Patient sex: M
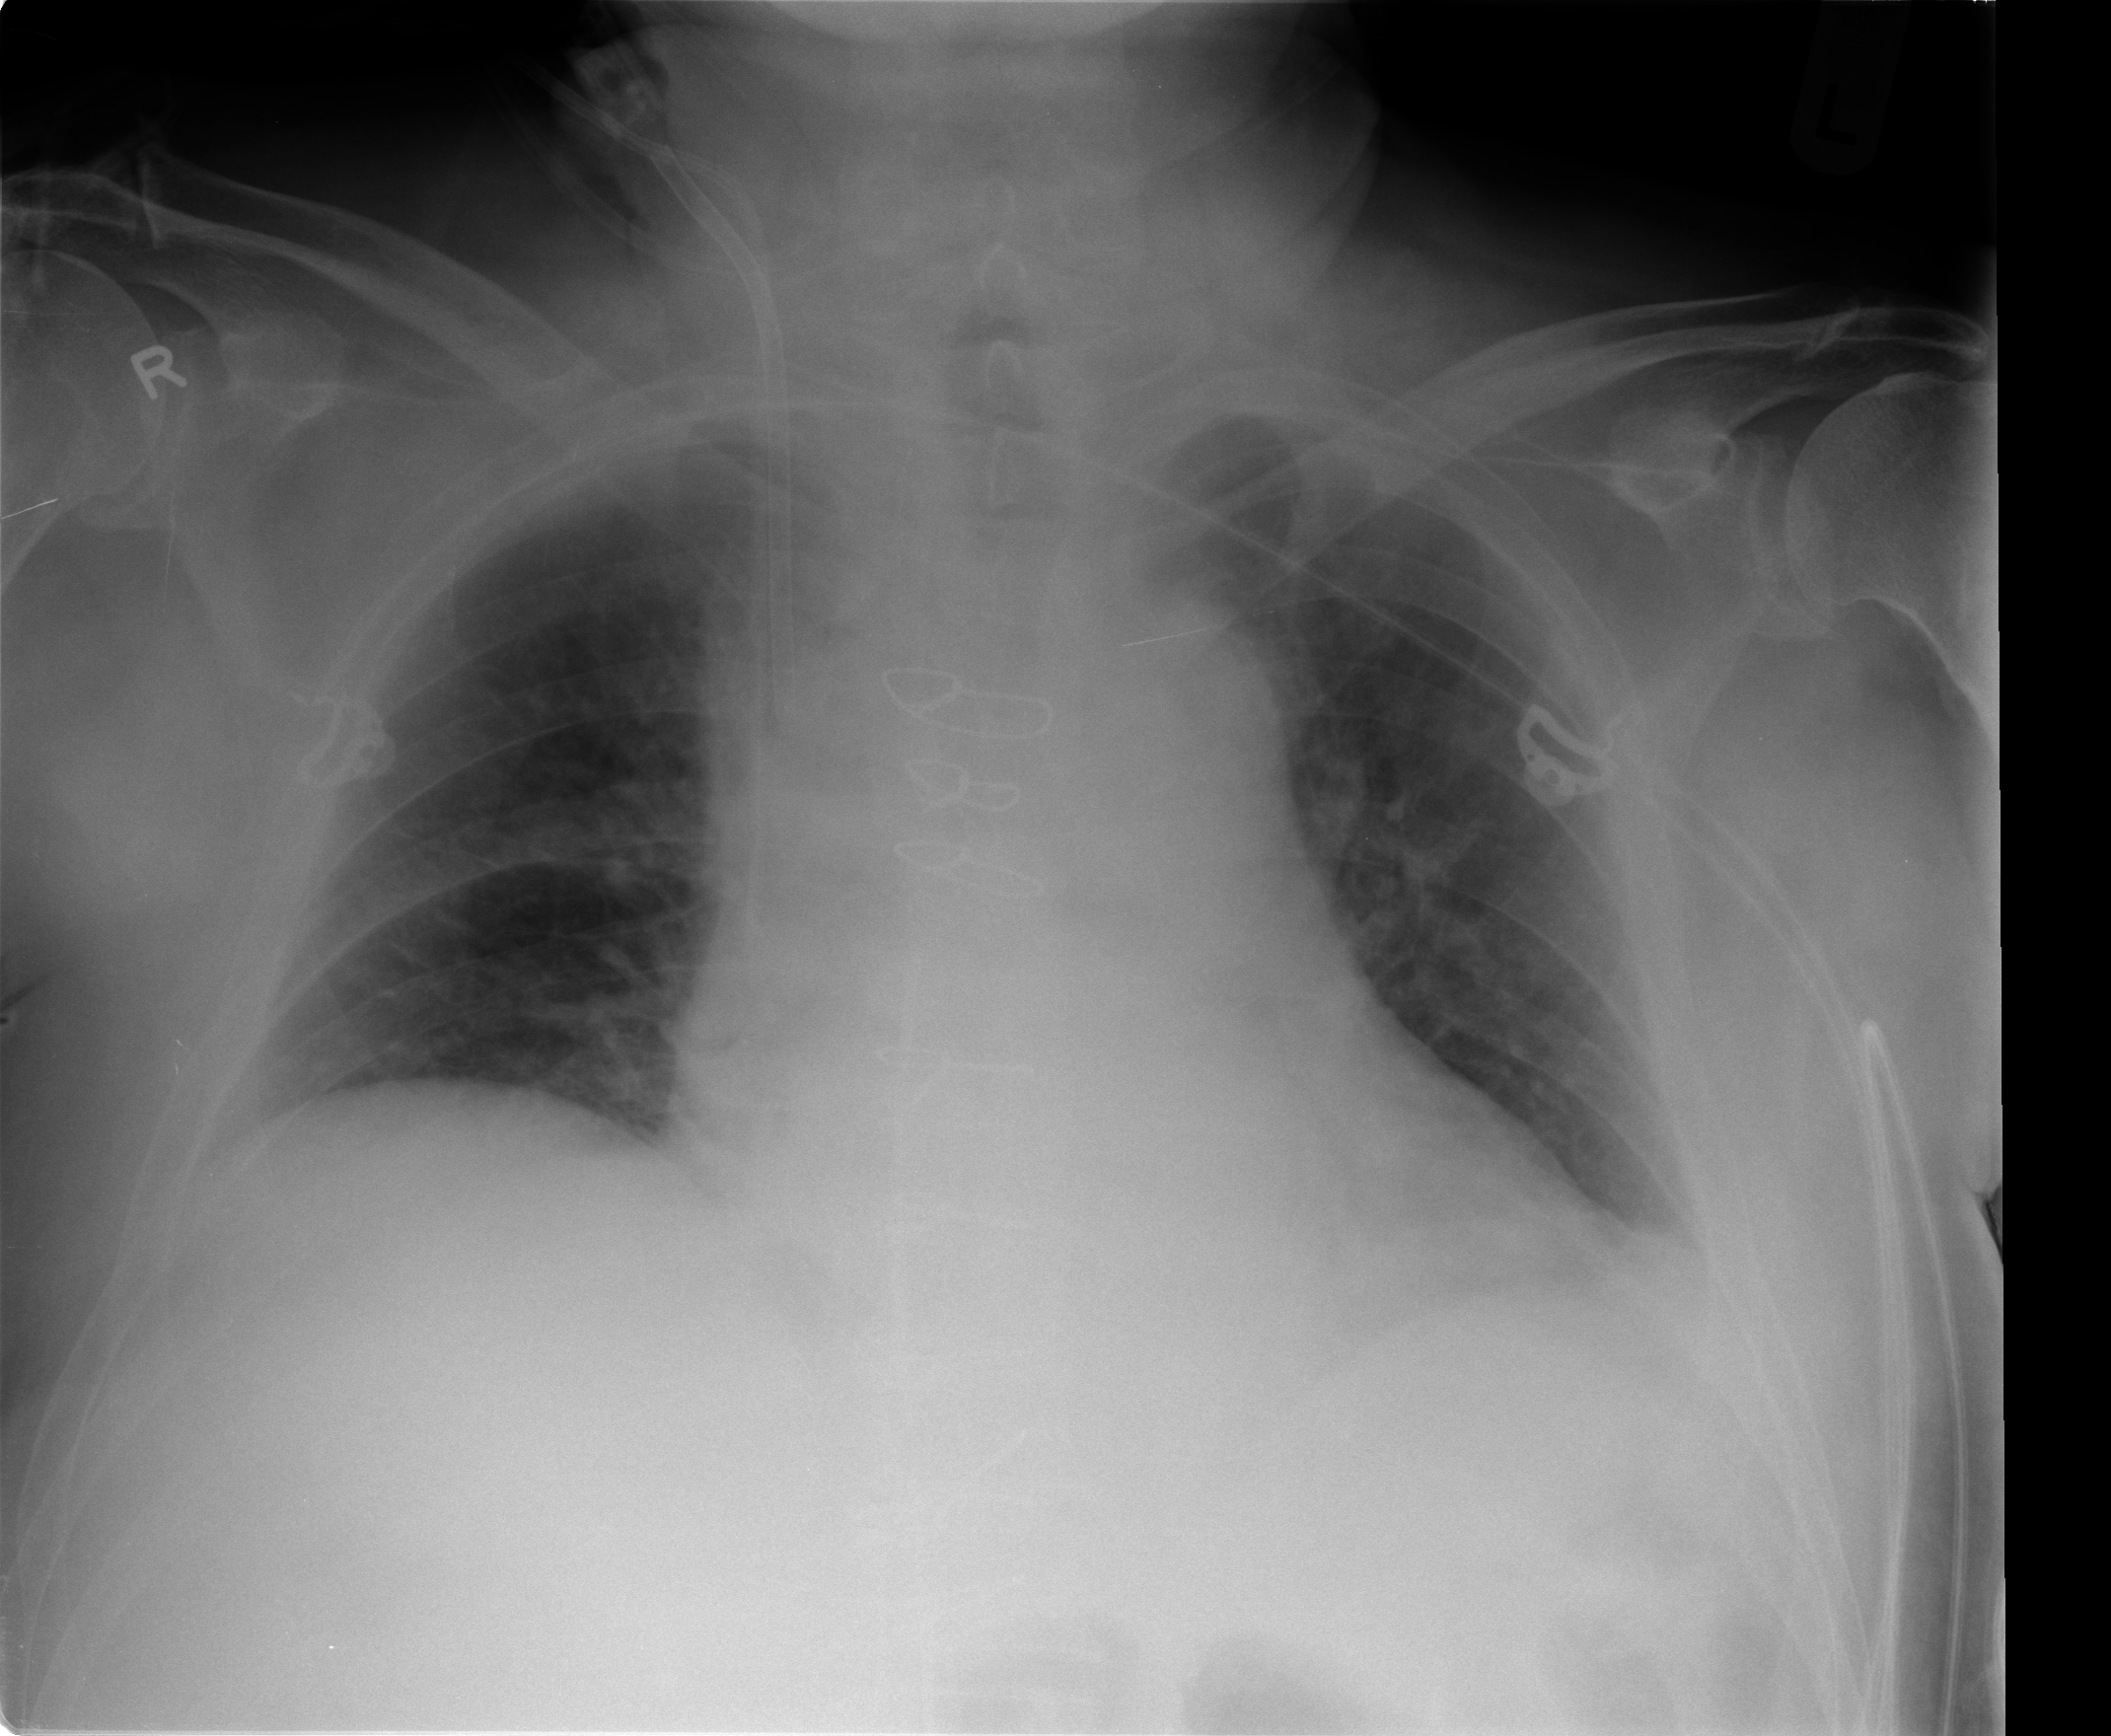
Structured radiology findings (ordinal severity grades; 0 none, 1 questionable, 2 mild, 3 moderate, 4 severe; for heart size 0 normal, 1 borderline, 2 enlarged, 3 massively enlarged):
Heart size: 0
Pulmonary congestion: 1
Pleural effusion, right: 0
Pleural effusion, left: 1
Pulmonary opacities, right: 0
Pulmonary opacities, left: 0
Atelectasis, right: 1
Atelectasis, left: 1